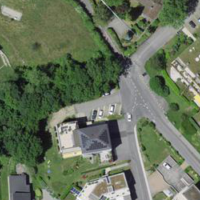
EUNIS habitat code: 55
Species observed at this site:
Cornus sanguinea